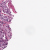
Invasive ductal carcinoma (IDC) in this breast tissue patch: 1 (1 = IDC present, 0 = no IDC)